Aerial crown-view tile of a tropical tree (Barro Colorado Island, Panama), acquired 20250217:
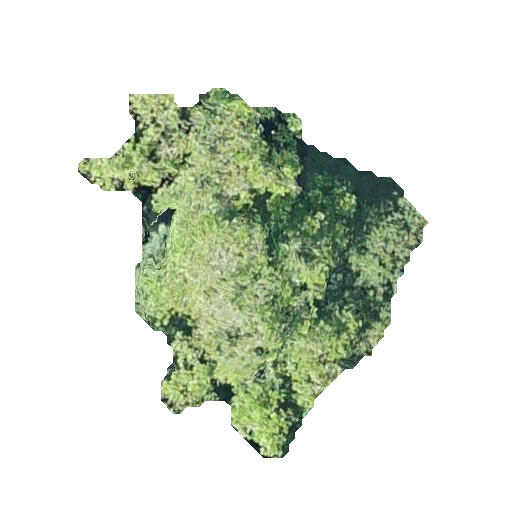
Species: Genipa americana
GBIF accepted scientific name: Genipa americana
Crown area: 106.834 m²